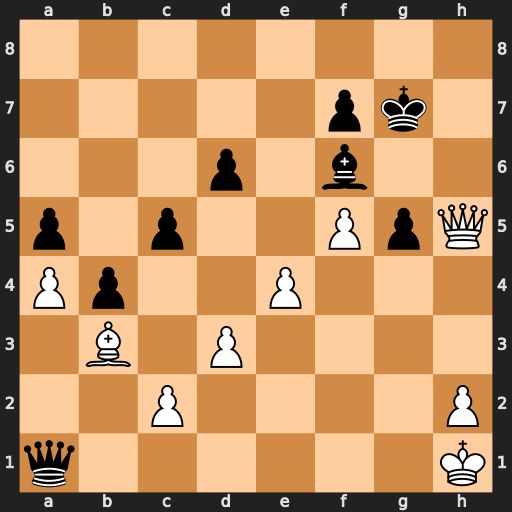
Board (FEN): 8/5pk1/3p1b2/p1p2PpQ/Pp2P3/1B1P4/2P4P/q6K
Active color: w
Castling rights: -
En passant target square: -
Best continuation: Kg2 c4 Bxc4 Qg1+ Kxg1